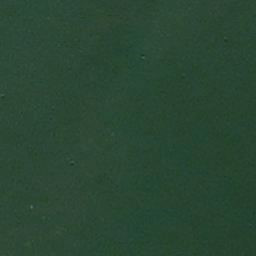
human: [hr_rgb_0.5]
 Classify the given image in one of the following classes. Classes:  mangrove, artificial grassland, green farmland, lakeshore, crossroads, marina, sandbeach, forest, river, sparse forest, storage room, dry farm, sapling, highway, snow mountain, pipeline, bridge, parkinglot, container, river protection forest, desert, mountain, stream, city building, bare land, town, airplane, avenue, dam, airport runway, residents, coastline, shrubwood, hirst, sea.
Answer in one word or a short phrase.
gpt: sea